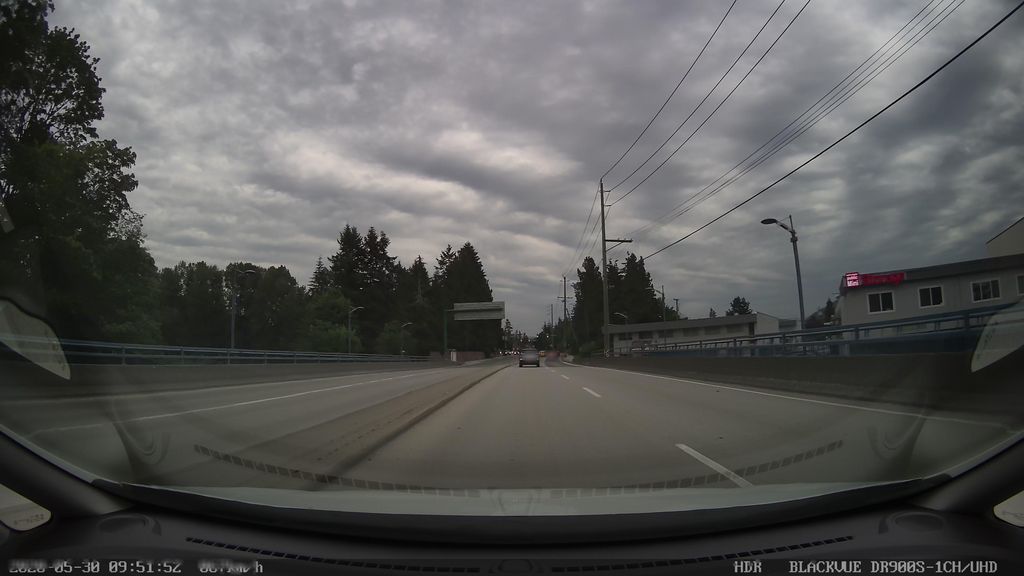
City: vancouver